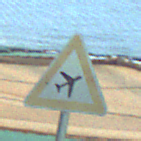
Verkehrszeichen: FlugbetriebLinks
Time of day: MorningAfternoon
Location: Roofed (Special)
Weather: PartlyCloudy
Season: NotSpecified
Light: Natural